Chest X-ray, PA view. Patient: 64 years old, sex F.
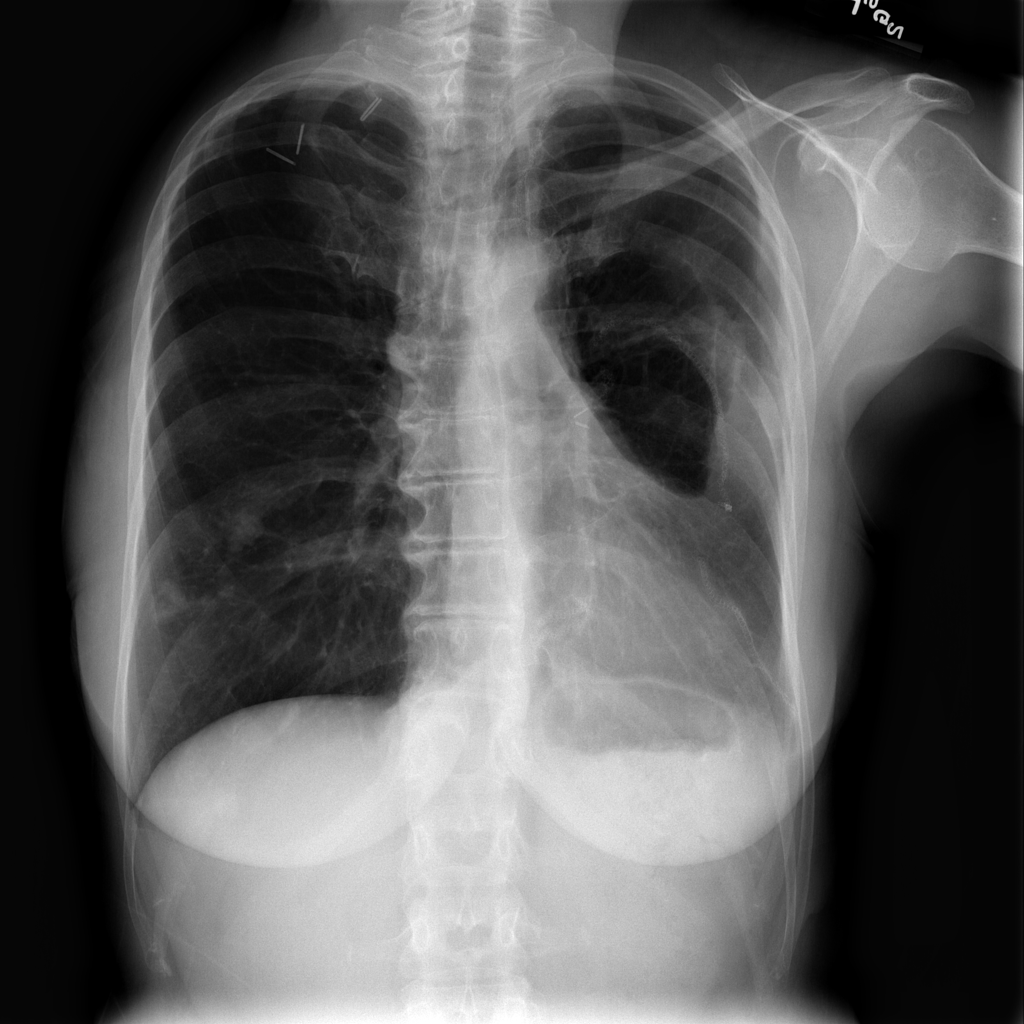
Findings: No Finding